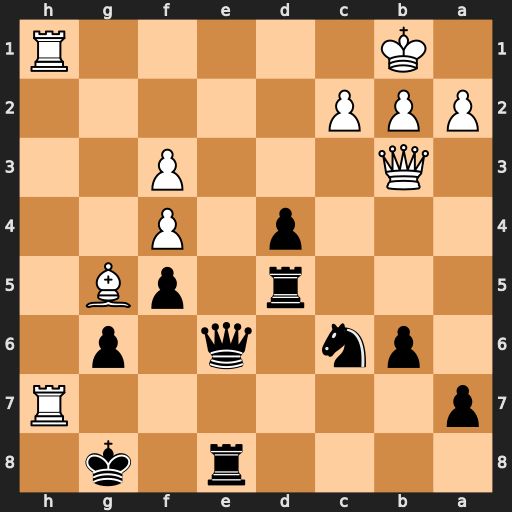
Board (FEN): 4r1k1/p6R/1pn1q1p1/3r1pB1/3p1P2/1Q3P2/PPP5/1K5R
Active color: b
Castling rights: -
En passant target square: -
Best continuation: Qe1+ Rxe1 Rxe1#